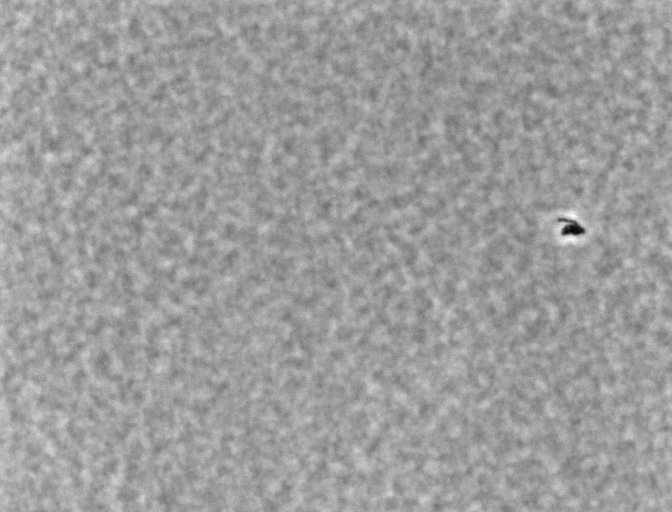
Listeria innocua